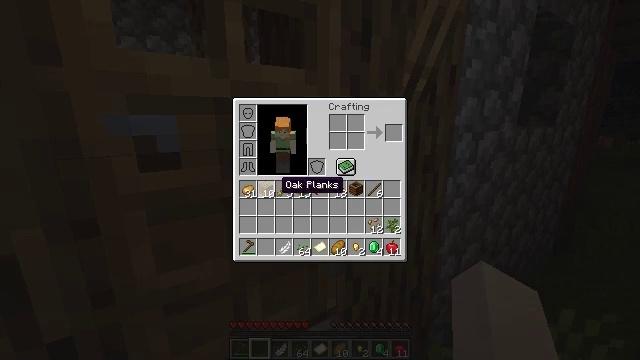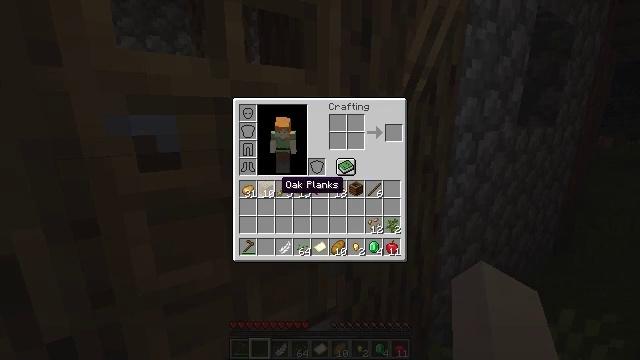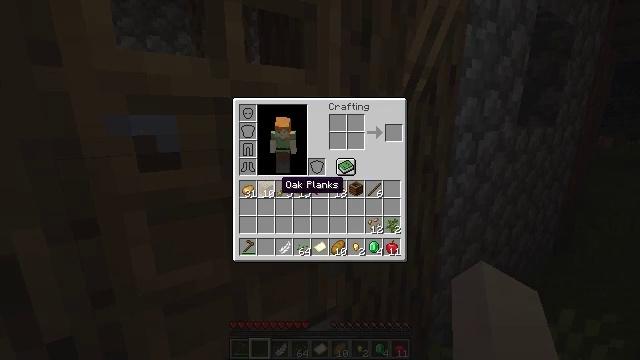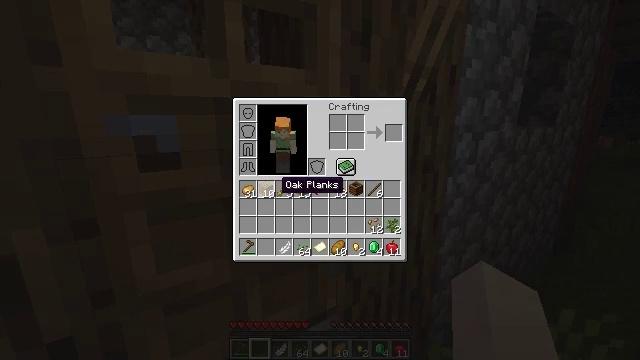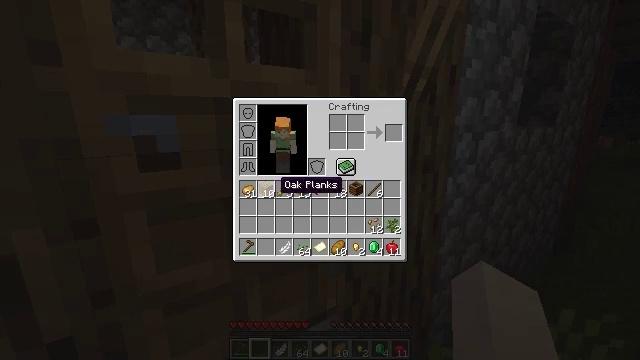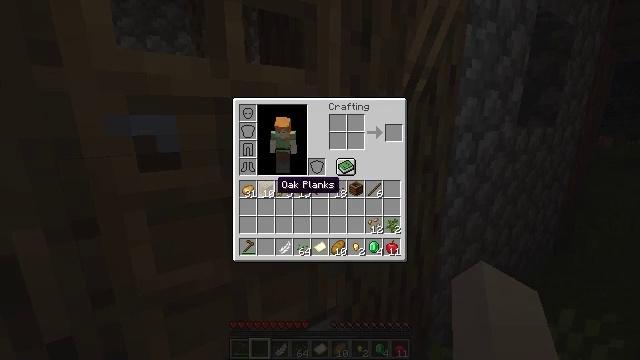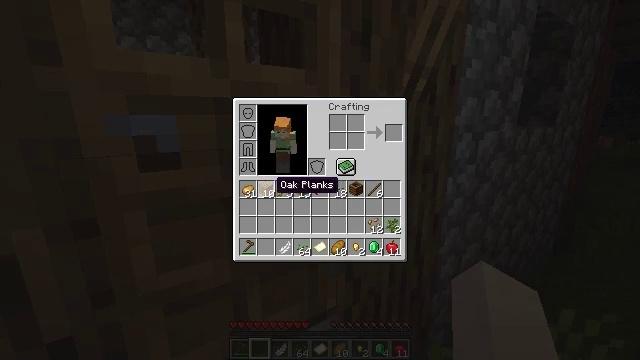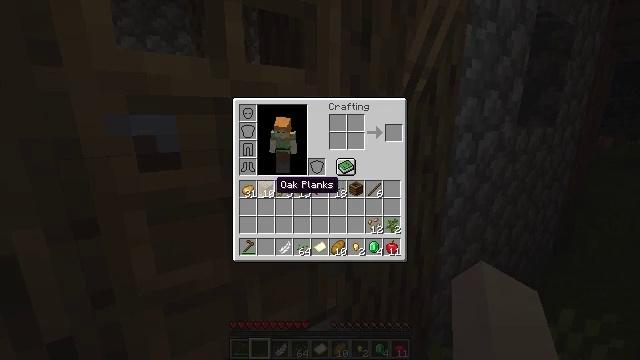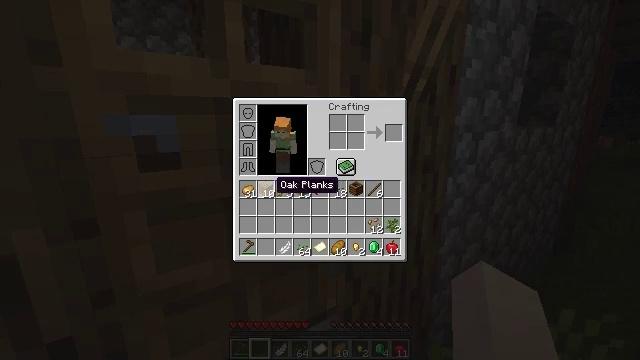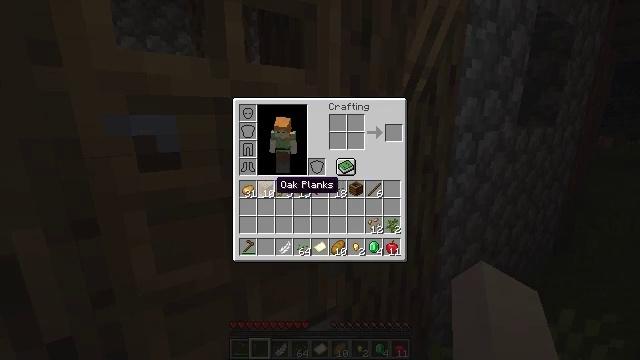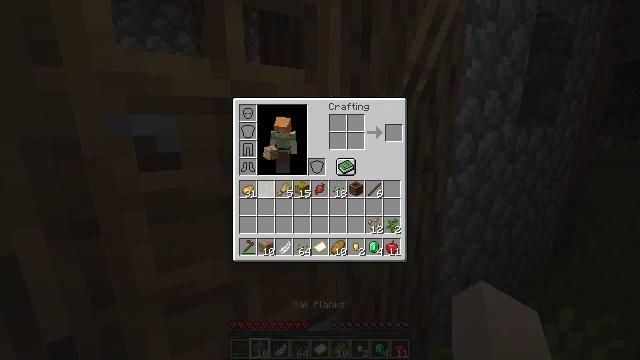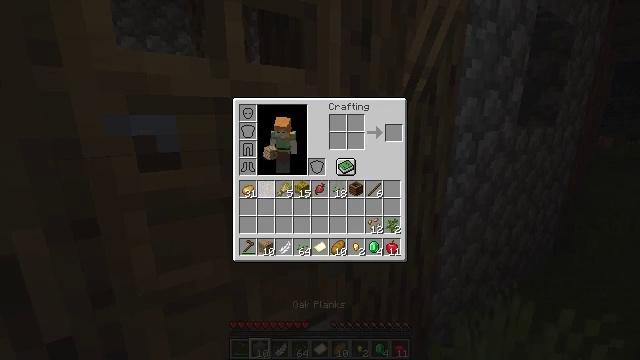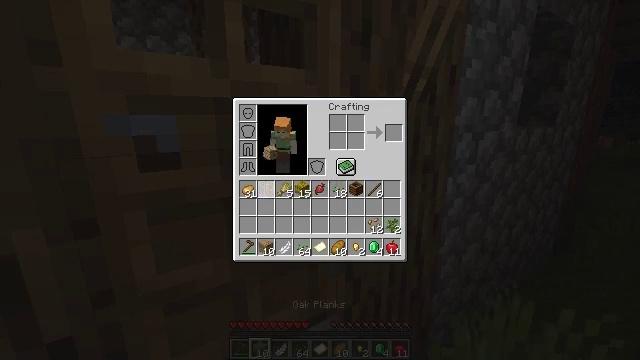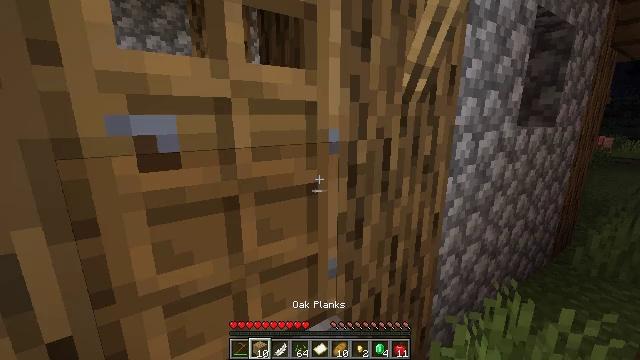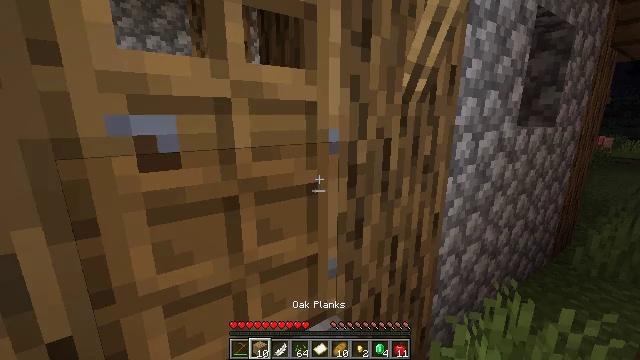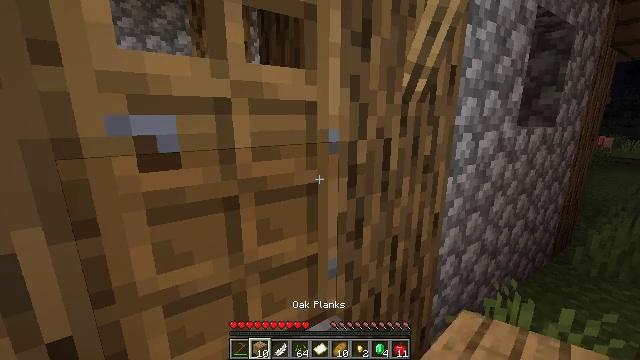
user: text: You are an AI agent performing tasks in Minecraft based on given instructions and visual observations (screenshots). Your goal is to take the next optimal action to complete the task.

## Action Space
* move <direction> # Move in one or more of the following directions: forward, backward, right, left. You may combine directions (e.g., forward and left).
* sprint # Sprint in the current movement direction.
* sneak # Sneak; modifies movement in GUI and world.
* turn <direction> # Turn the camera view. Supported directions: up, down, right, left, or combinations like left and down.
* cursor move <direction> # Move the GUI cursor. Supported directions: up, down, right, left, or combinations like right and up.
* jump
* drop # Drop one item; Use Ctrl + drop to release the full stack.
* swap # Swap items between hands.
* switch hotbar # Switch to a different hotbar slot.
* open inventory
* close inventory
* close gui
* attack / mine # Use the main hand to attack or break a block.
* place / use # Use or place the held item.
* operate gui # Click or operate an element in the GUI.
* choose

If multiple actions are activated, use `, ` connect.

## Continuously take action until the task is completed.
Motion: motion action
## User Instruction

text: Collect the oak door by breaking it.
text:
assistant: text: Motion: no_op
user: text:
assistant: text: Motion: no_op
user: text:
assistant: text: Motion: no_op
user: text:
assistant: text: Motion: no_op
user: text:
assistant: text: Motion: no_op
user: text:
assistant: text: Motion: no_op
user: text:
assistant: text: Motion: no_op
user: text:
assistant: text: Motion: no_op
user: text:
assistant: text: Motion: no_op
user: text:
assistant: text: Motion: switch to hotbar 2
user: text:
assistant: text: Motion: switch to hotbar 2
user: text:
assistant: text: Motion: switch to hotbar 2
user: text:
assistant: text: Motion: open inventory
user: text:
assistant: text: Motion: open inventory
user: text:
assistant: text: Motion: switch to hotbar 2, open inventory
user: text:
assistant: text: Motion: switch to hotbar 2
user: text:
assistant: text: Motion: turn left and down, switch to hotbar 2
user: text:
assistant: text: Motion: turn left and down
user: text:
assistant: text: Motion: no_op
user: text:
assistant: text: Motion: no_op
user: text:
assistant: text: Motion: no_op
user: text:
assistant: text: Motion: no_op
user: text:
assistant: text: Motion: no_op
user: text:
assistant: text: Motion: no_op
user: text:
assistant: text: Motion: no_op
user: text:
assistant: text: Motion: no_op
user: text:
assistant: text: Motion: no_op
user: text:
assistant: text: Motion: no_op
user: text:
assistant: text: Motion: no_op
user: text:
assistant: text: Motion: no_op